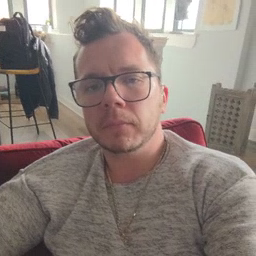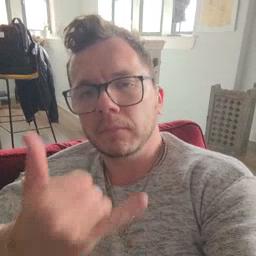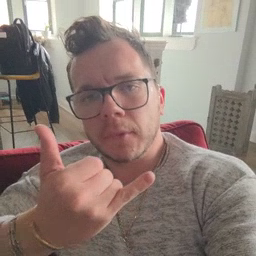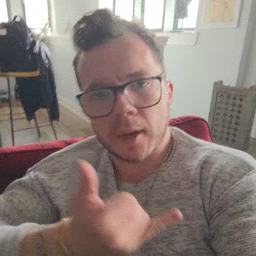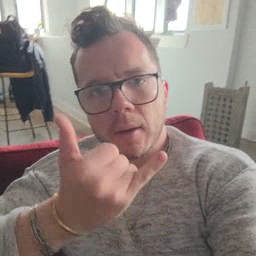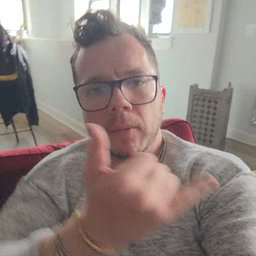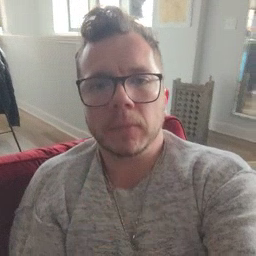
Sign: now